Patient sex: M
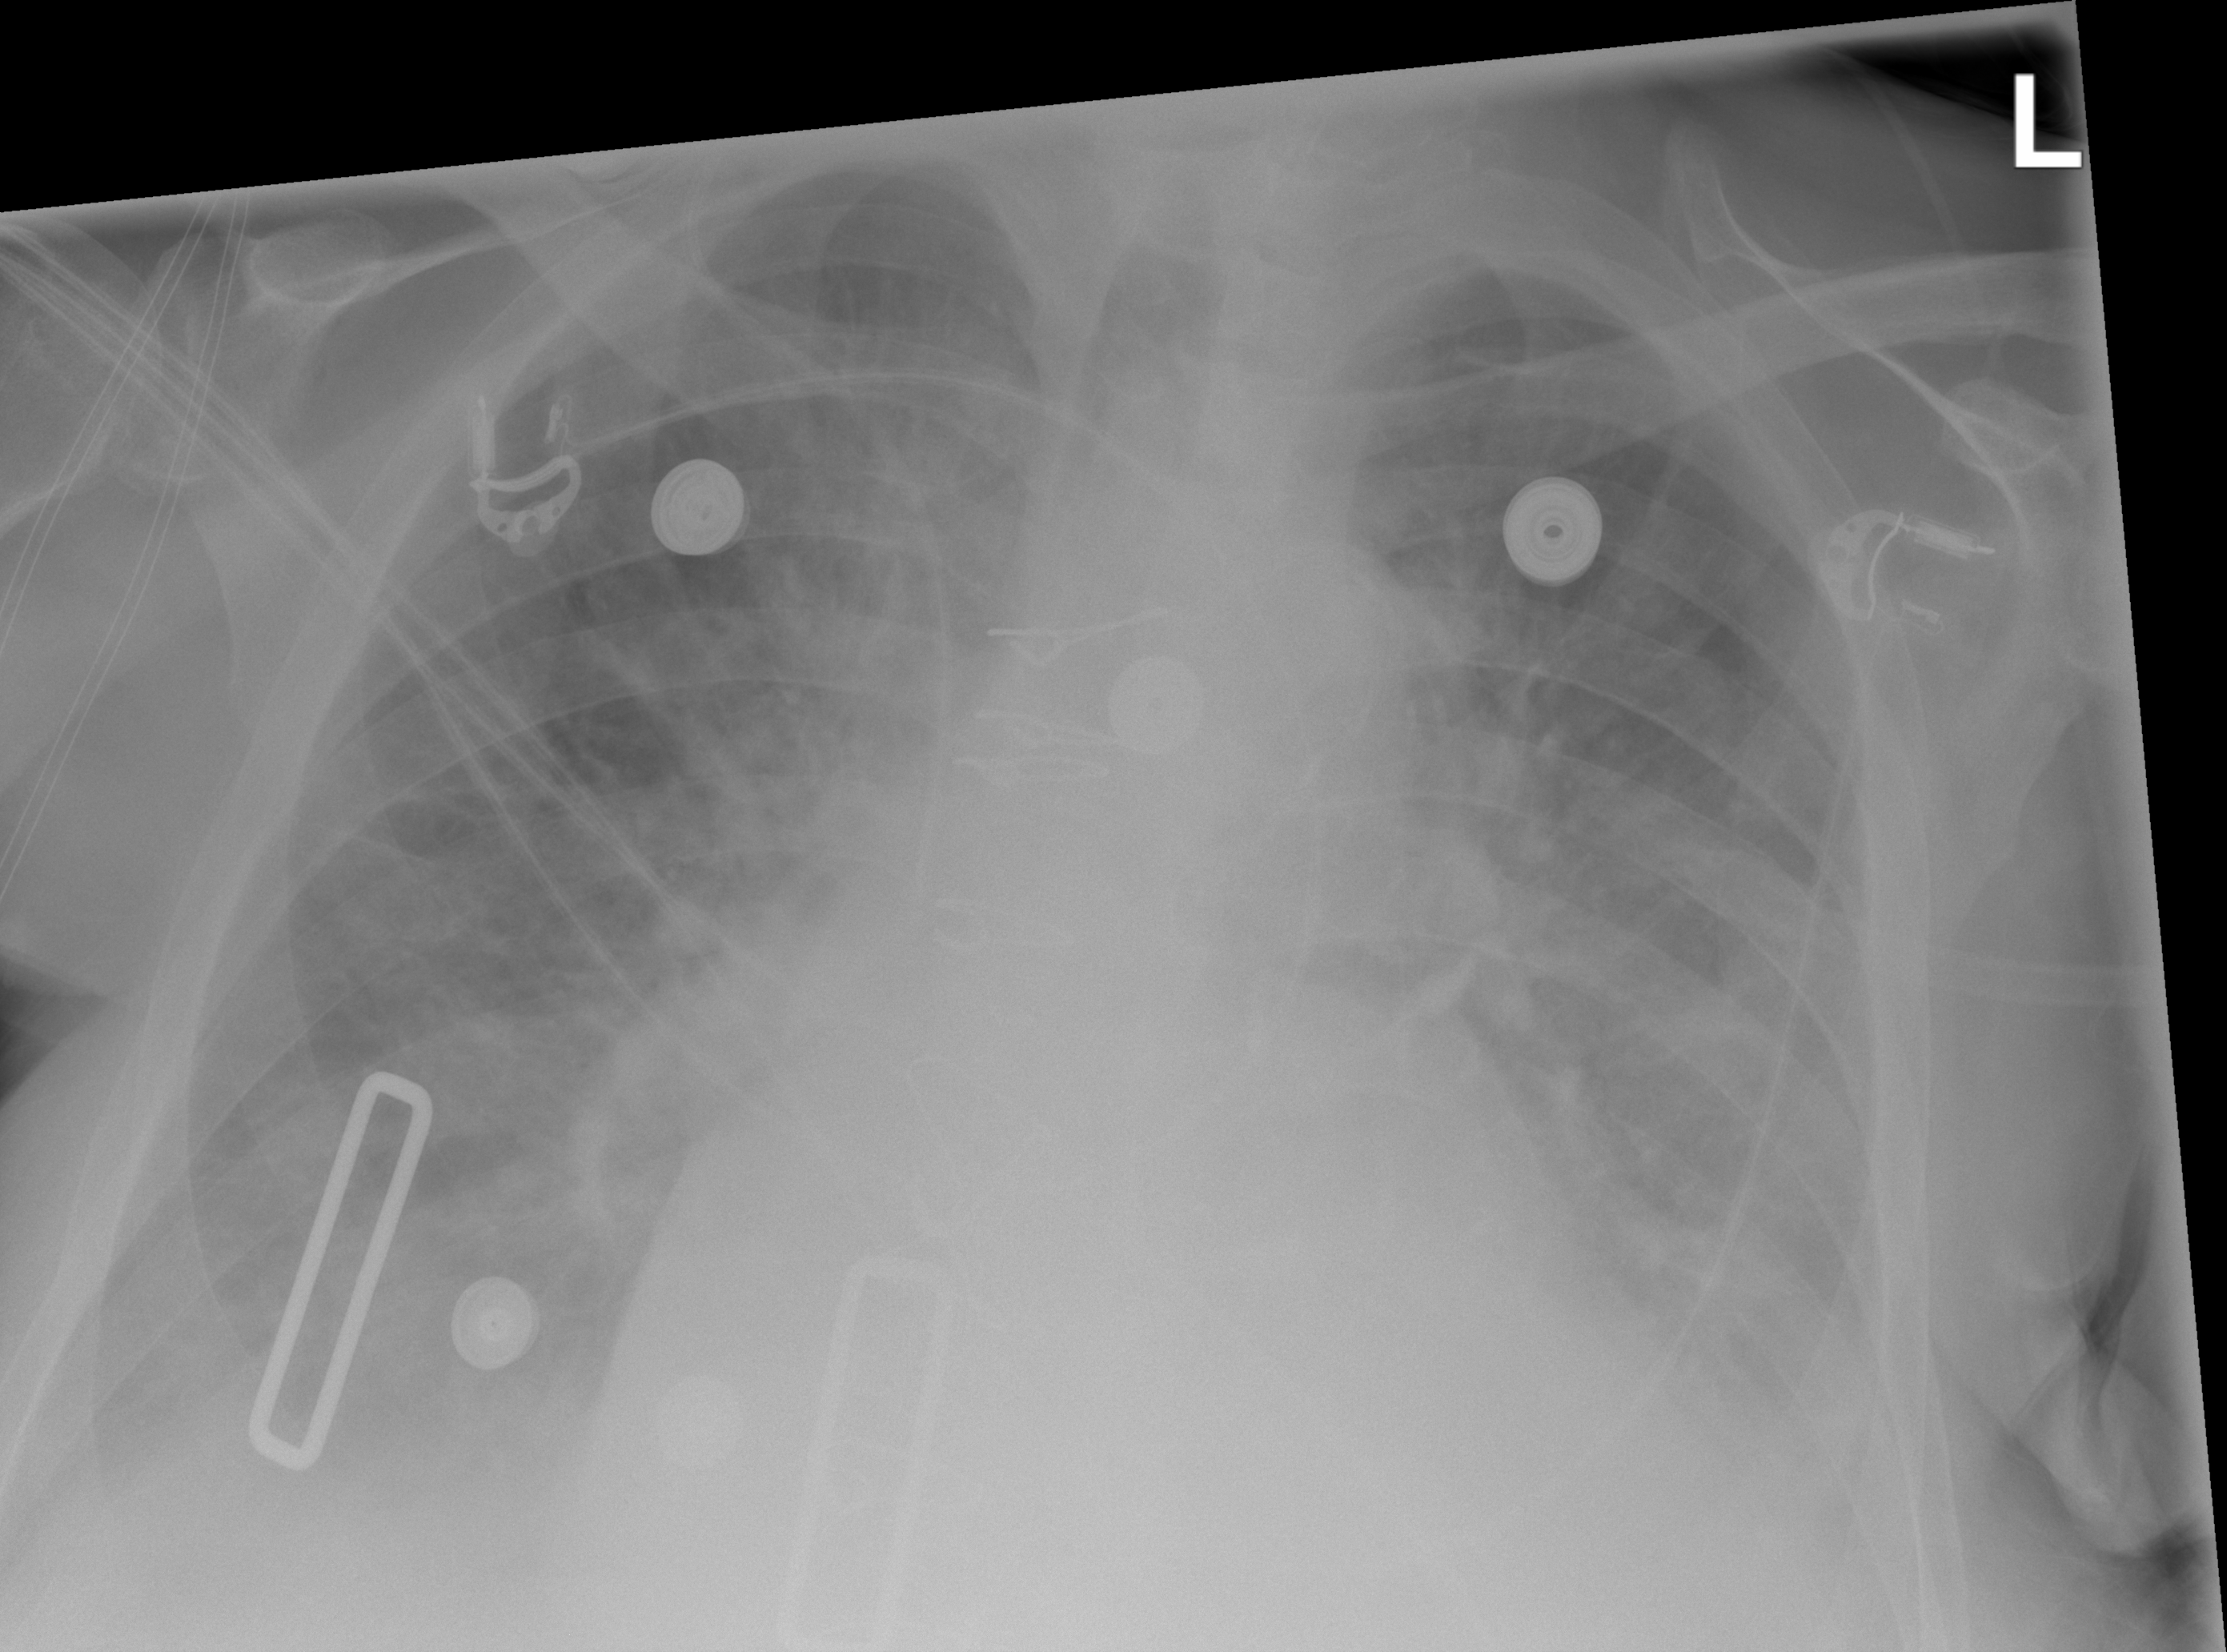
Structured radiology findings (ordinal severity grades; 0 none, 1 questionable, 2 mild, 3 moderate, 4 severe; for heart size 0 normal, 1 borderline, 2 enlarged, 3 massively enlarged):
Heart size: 2
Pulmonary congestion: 3
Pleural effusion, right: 3
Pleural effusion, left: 3
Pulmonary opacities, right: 3
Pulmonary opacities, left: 2
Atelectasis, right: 3
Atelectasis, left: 3